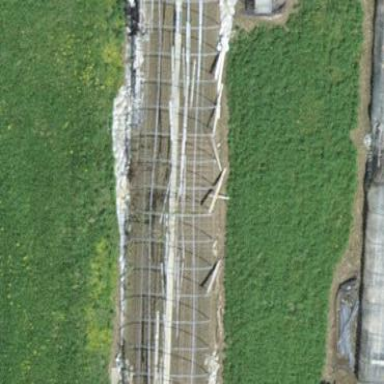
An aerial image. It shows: Greenhouse.